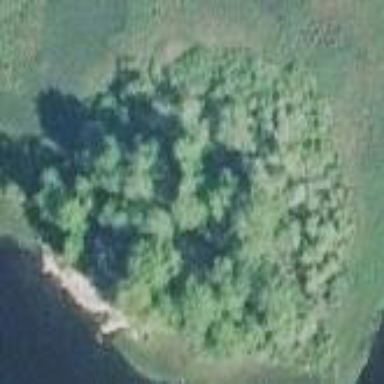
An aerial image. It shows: Islet.